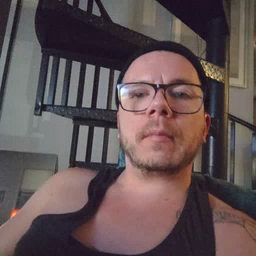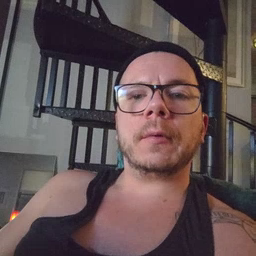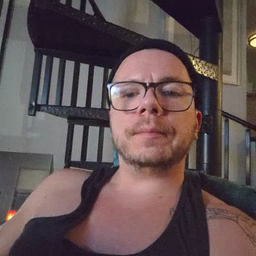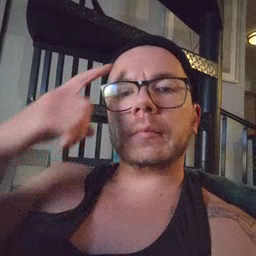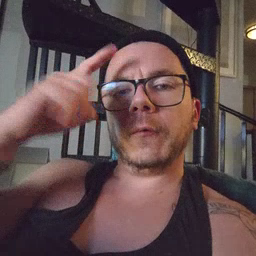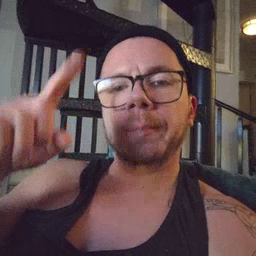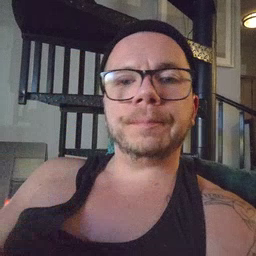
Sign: for